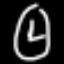
Label: clock